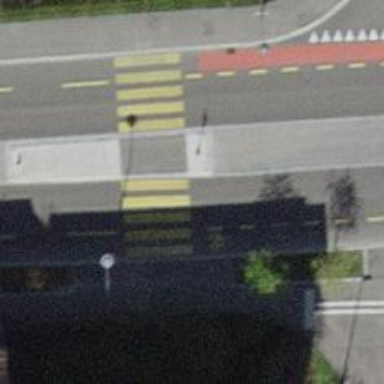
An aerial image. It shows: Tertiary road with asphalt surface and cycle lane.